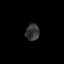
Tissue: prostate
Cell type: T cells
Senescence score: 0.2147
Nuclear area (px): 224
Mean DAPI intensity: 52.594